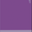
Piece: xx